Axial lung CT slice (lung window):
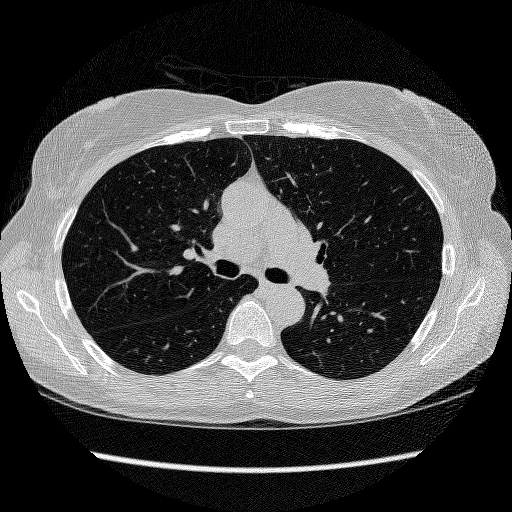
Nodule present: no